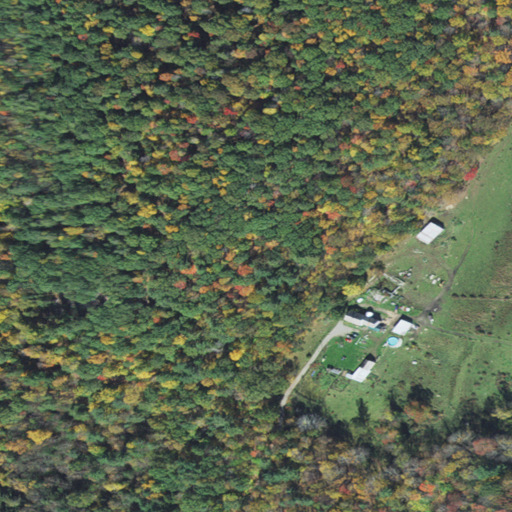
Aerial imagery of mountain in Massachusetts named Beers Mountain containing mixed forest, deciduous forest, evergreen forest, pasture, and open development